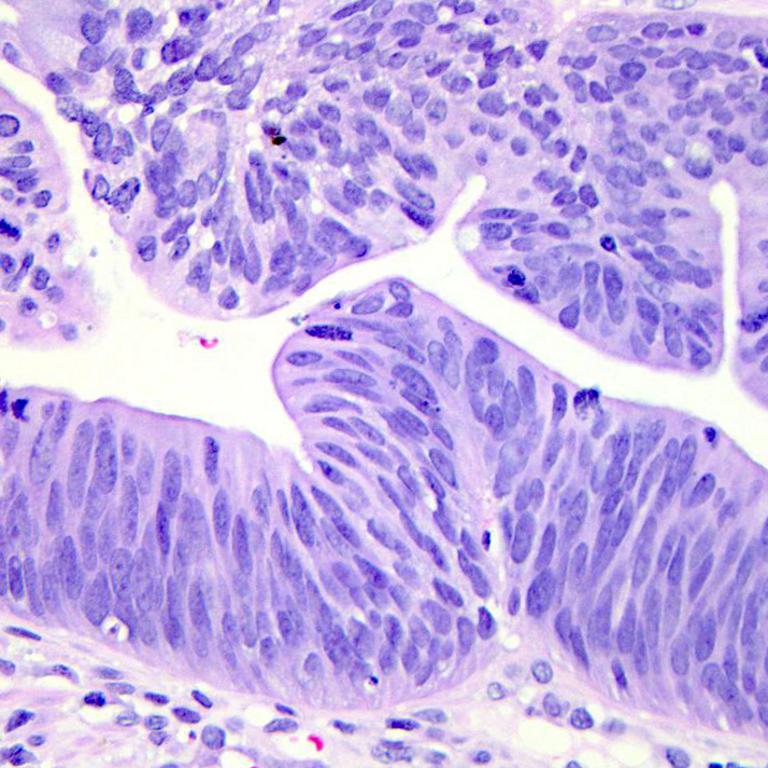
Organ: colon
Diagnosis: adenocarcinomas